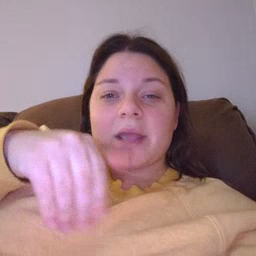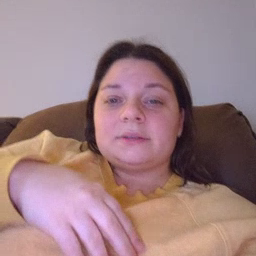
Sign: night